Question: I am having a very strange problem where one of the computers in our company is unable to print an MS Access report and attach it to an email. I have done a lot of research however most of it doesn't apply to my case as this issue is happening only on one PC out of the 20+ we have in the company. This is a print screen of the error we are getting:

The code I am using is the following:
'''
If PrintMode = "Email" Then
Dim mAcc As New Access.Application
Dim DefaultPrinterName As New String("")
Dim PDFPrinterName As New String("")
Maintain__Loading.Setup()
Try
mAcc.CloseCurrentDatabase()
mAcc.DoCmd.Close()
System.Runtime.InteropServices.Marshal.ReleaseComObject(mAcc)
mAcc = Nothing
Catch ex As Exception
End Try
Dim startInfo As New ProcessStartInfo("C:\Program Files (x86)\PDFCreator\PDFCreator.exe") 'starts PDF Creator so it can save the report to PDF
startInfo.WindowStyle = ProcessWindowStyle.Minimized
Process.Start(startInfo)
AttachmentName = "C:\PDFs\pdf.pdf" 'PDF has been set up to save all files as TestPrint.pdf
PDFPrinterName = "PDFCreatorDistribution"
'------ GETS DEFAULT PRINTER NAME -------
Dim oPS As New System.Drawing.Printing.PrinterSettings
Try
DefaultPrinterName = oPS.PrinterName
Catch ex As System.Exception
DefaultPrinterName = ""
Finally
oPS = Nothing
End Try
'sets PDFCreatorDistribution as default printer
Shell(String.Format("rundll32 printui.dll,PrintUIEntry /y /n ""{0}""", PDFPrinterName))
Try
If Not UCase(Trim(Database)) = "TEST" Then
mAcc.OpenCurrentDatabase("R:\Distribution\Access\Distribution-Reports.mde")
Else
mAcc.OpenCurrentDatabase("R:\Distribution\Access\Test-Distribution-Reports.mde")
End If
Catch ex As Exception
MsgBox(Err.Description)
End Try
If IO.File.Exists(AttachmentName) Then 'if file exists it deletes it
IO.File.Delete(AttachmentName)
End If
Select Case Trim(Grid.Rows(Grid.CurrentRow.Index).Cells("Passing1Type").Value.ToString)
Case "String"
mAcc.DoCmd.OpenReport(Trim(Grid.Rows(Grid.CurrentRow.Index).Cells("MacroName").Value.ToString), Access.AcView.acViewPreview, , Trim(Grid.Rows(Grid.CurrentRow.Index).Cells("Passing1").Value.ToString) & " = '" & Number & "'", Access.AcWindowMode.acWindowNormal)
Case "Numeric"
mAcc.DoCmd.OpenReport(Trim(Grid.Rows(Grid.CurrentRow.Index).Cells("MacroName").Value.ToString), Access.AcView.acViewPreview, , Trim(Grid.Rows(Grid.CurrentRow.Index).Cells("Passing1").Value.ToString) & " = " & Number & "", Access.AcWindowMode.acWindowNormal)
End Select
mAcc.DoCmd.PrintOut()
mAcc.Visible = True
mAcc.CloseCurrentDatabase()
mAcc.DoCmd.Close()
System.Runtime.InteropServices.Marshal.ReleaseComObject(mAcc)
mAcc = Nothing
Do While Not System.IO.File.Exists("C:\PDFs\pdf.pdf")
Threading.Thread.Sleep(2000) 'if doesn't exist, wait for 2 seconds
If Not System.IO.File.Exists("C:\PDFs\pdf.pdf") Then 'if doesn't exist, wait for another 2 seconds
Threading.Thread.Sleep(2000)
End If
If Not System.IO.File.Exists("C:\PDFs\pdf.pdf") Then 'if doesn't exist, wait for another 2 seconds
Threading.Thread.Sleep(2000)
End If
If Not System.IO.File.Exists("C:\PDFs\pdf.pdf") Then 'shows error message
MsgBox("Error creating PDF. Please try again")
Exit Do
End If
Loop
'sets default printer name
Shell(String.Format("rundll32 printui.dll,PrintUIEntry /y /n ""{0}""", DefaultPrinterName))
'saves file as
Dim saveFileDialog As New SaveFileDialog()
saveFileDialog.Filter = "PDF files (*.pdf)|*.pdf|All files (*.*)|*.*"
If saveFileDialog.ShowDialog() = DialogResult.OK Then 'if OK clicked
FileName = saveFileDialog.FileName 'get file name and move to new location/name
FileNameOnly = System.IO.Path.GetFileName(FileName)
Try
If IO.File.Exists(FileName) Then 'if file exists it deletes it before saving
IO.File.Delete(FileName)
End If
IO.File.Move(AttachmentName, FileName)
Catch ex As Exception
MsgBox(Err.Description)
Finally
Shell(String.Format("rundll32 printui.dll,PrintUIEntry /y /n ""{0}""", DefaultPrinterName))
End Try
Else 'user clicked cancel
FileName = ""
End If
Maintain__Loading.Dispose()
'GETS TO HERE AND AFTER THIS I GET THE ERROR MESSAGE DISPLAYED IN THE IMAGE ABOVE
If IO.File.Exists(FileName) Then
Try
Send_Email()
Catch ex As Exception
MsgBox(Err.Description)
End Try
Else
If Not FileName = "" Then MsgBox("An error has occured. Please try again")
End If
Shell(String.Format("rundll32 printui.dll,PrintUIEntry /y /n ""{0}""", DefaultPrinterName))
PhysicallyPrintedOrEmailed = True
End If 'Printmode = Email
'''
I found a thread that I thought would solve my problem however unfortunately it didn't:
<URL>
Any advice will be greatly appreciated
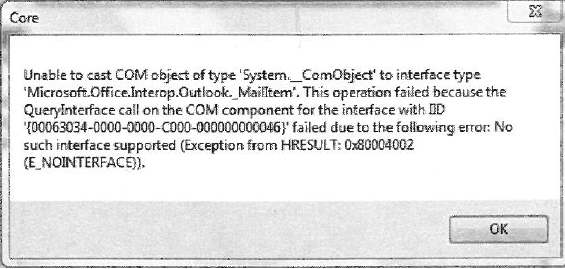
Answer: I have managed to solve this. Probably not the best way but we reinstalled Outlook and this solved the issue. We believe another program (most likely one that syncs Outlook contacts with phone) that has been installed has corrupted something. Thanks anyway :)